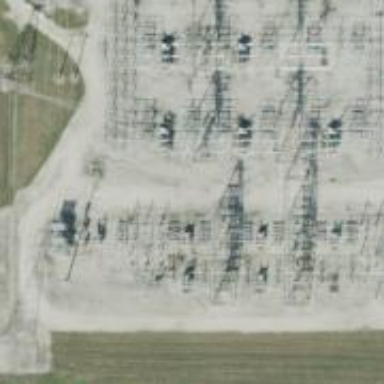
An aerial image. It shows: Switch used for power control.